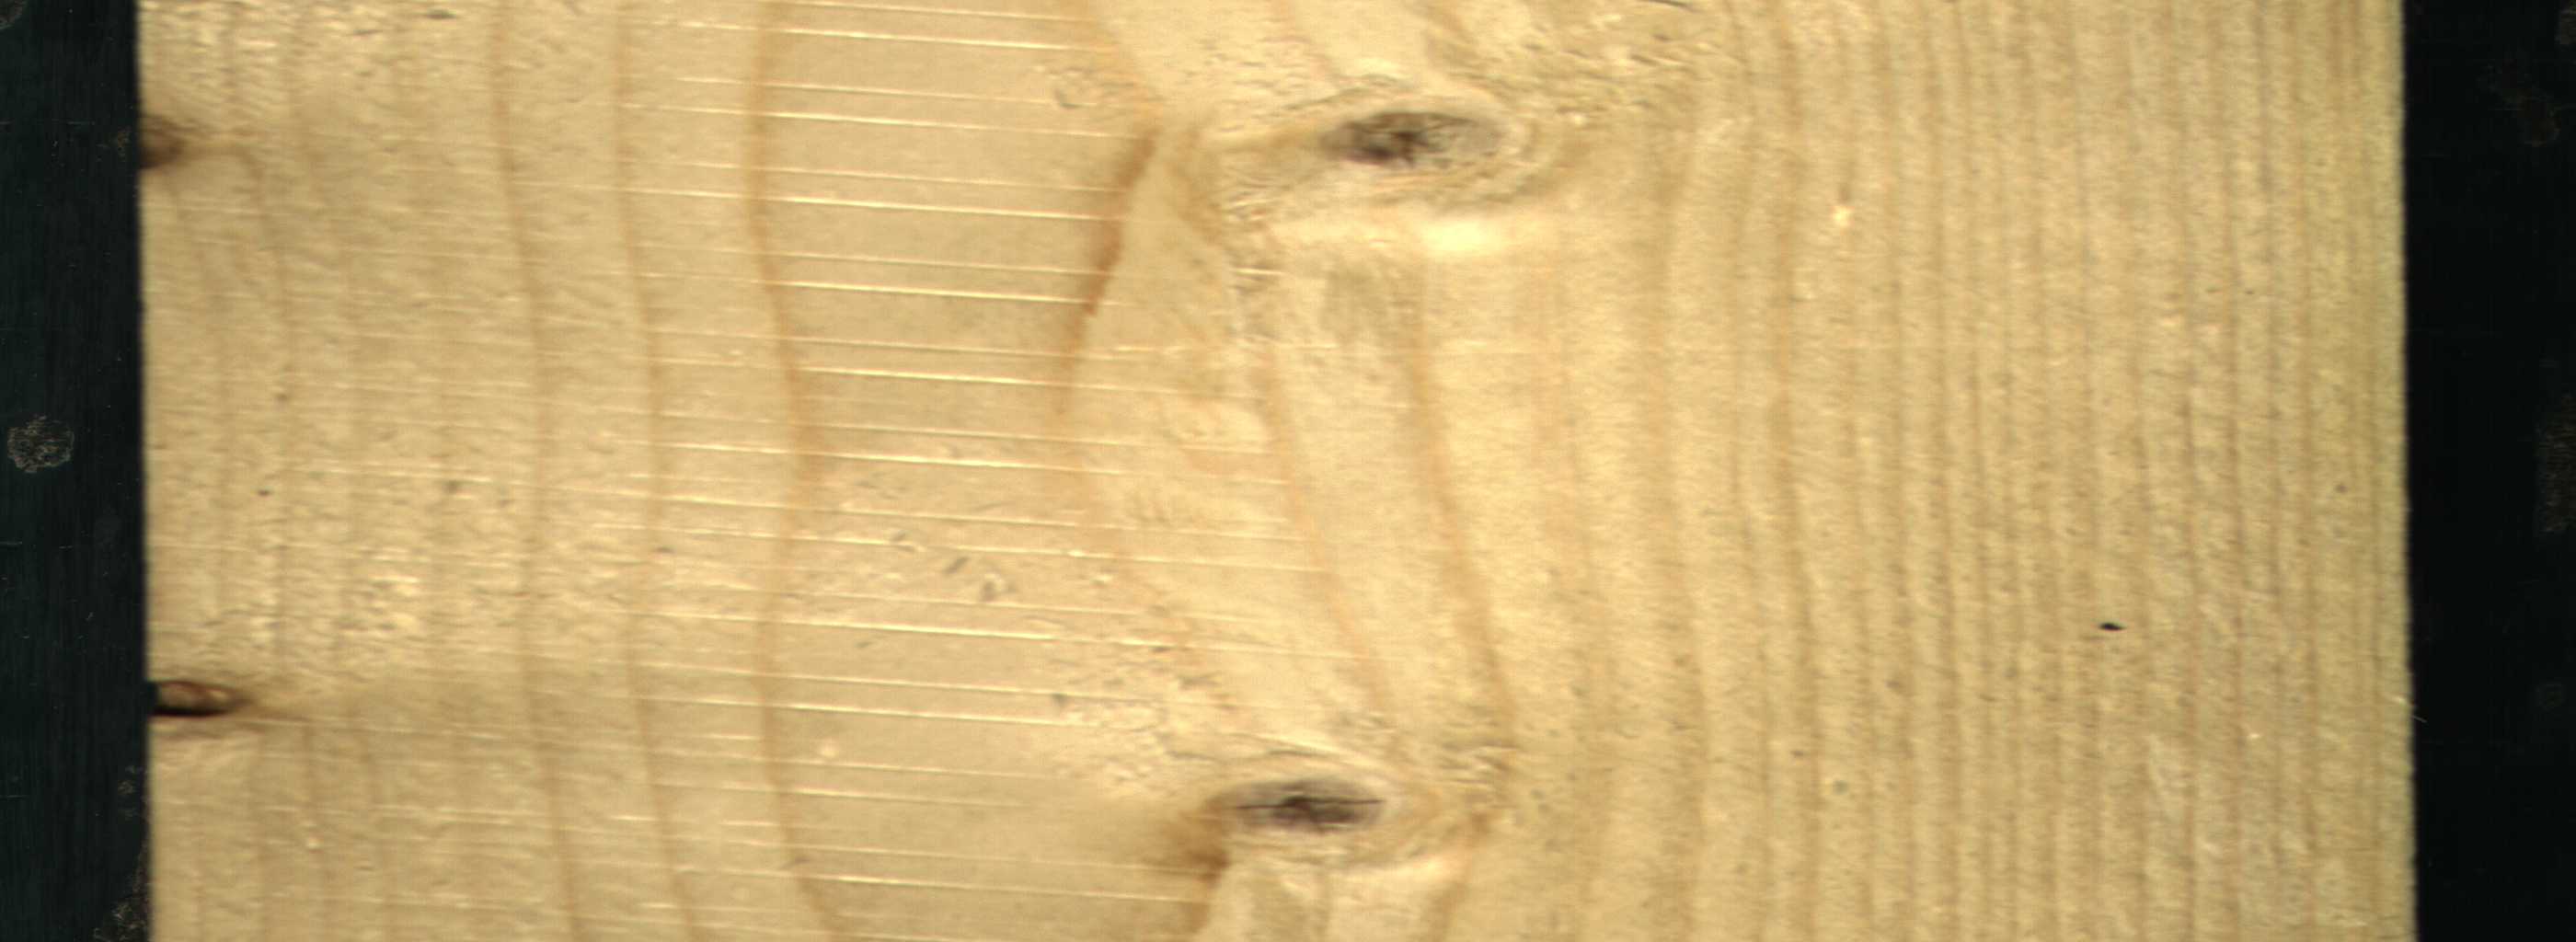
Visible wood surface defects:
knot_with_crack
Knot_missing
Live_Knot
Live_Knot